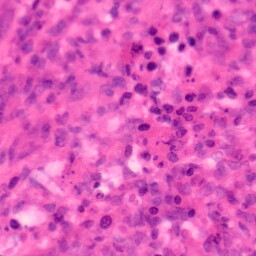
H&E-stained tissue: Colon